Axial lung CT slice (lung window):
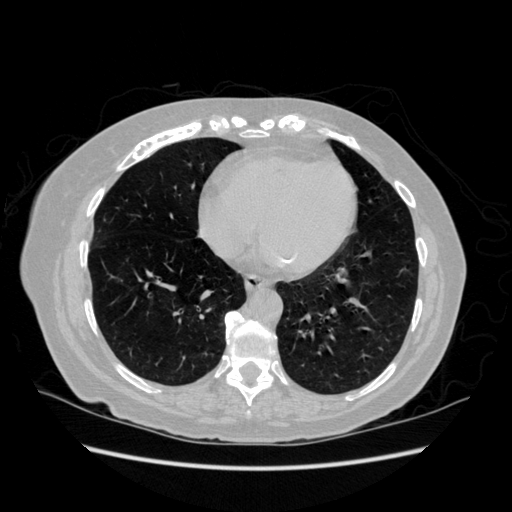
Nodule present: no